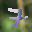
Label: 7